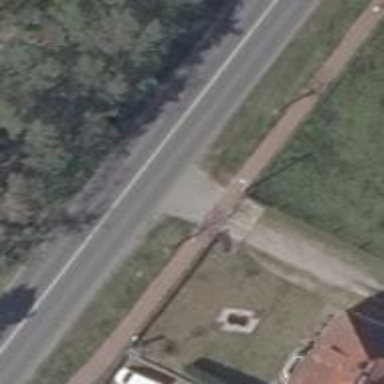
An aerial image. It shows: Tertiary road with asphalt surface.